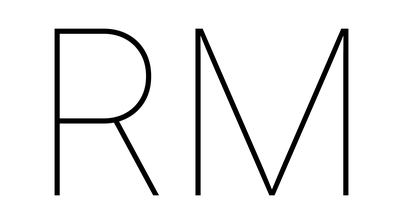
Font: Inter_Thin